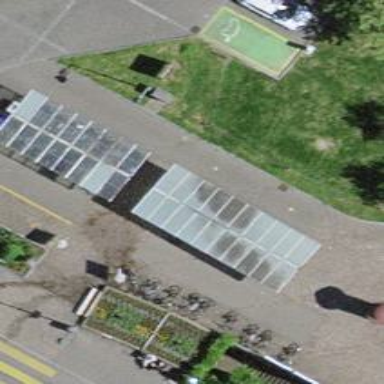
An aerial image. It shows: Bicycle parking area with stands available.